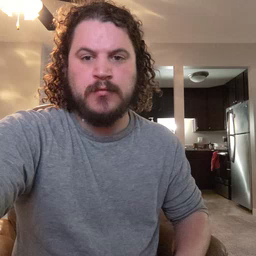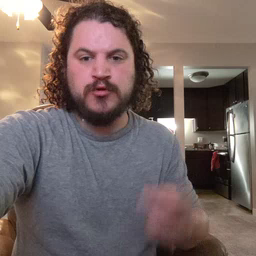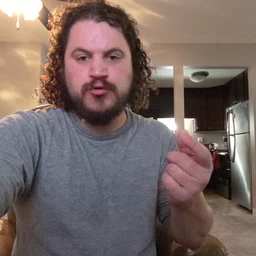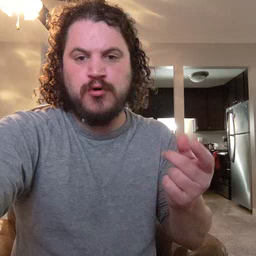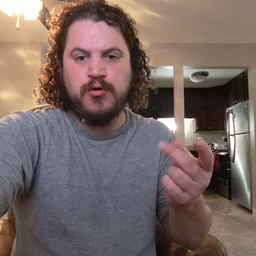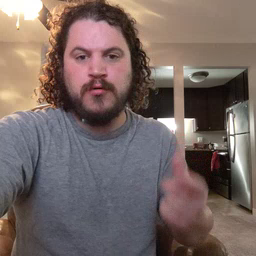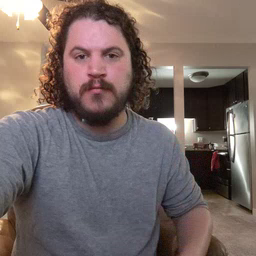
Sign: dog